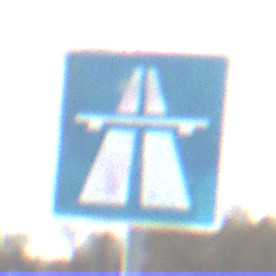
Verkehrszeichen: Autobahn
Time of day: SunriseSunset
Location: Outdoor (RoadRail)
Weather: PartlyCloudy
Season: NotSpecified
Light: Natural